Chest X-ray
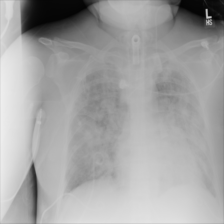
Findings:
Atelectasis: negative
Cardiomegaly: negative
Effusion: negative
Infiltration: negative
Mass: negative
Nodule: positive
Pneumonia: negative
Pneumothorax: negative
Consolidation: positive
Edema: negative
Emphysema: negative
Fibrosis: negative
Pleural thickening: negative
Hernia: negative